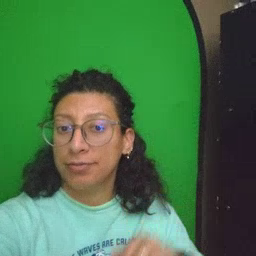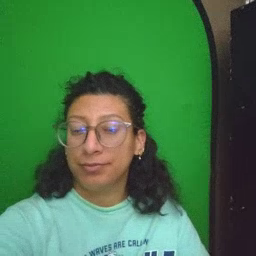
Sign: dog